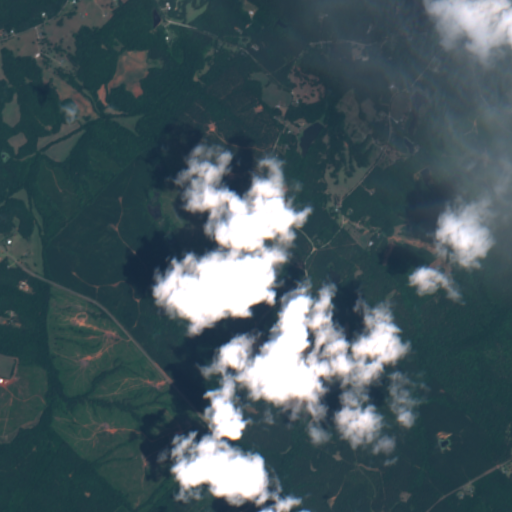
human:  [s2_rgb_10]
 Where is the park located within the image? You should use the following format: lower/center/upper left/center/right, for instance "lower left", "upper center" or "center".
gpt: The park is located in the upper left of the image.
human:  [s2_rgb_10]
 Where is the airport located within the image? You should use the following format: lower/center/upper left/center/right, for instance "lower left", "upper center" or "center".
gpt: There is no airport in the image.